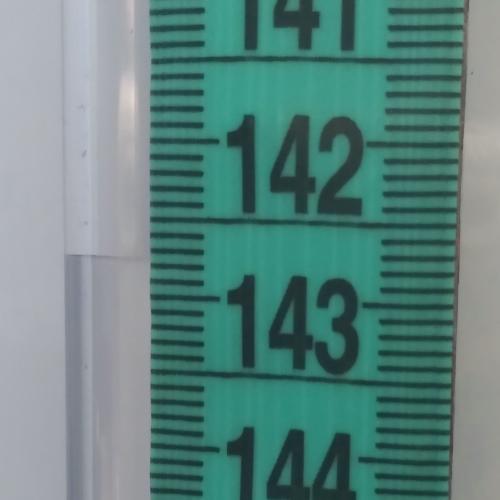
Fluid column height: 142.8 cm